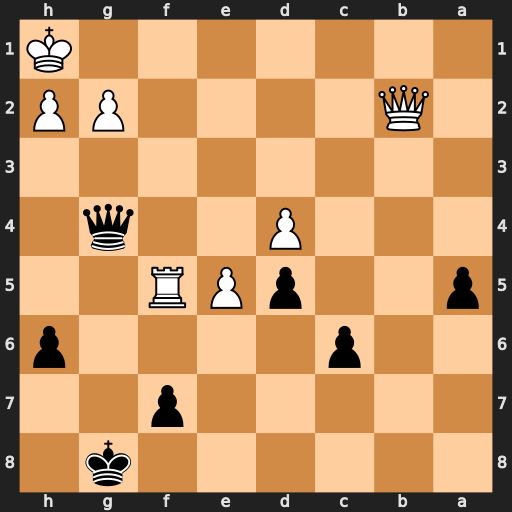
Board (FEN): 6k1/5p2/2p4p/p2pPR2/3P2q1/8/1Q4PP/7K
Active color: b
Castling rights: -
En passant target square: -
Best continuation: Qd1+ Rf1 Qxf1#